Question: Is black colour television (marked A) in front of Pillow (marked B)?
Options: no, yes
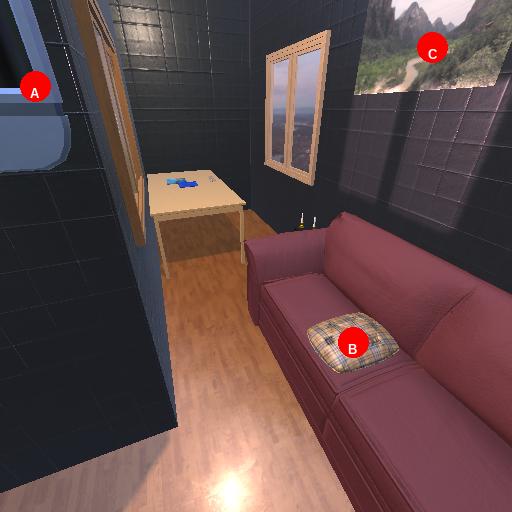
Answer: no